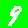
Digit: 9